九年级 · 度量几何学
如图, 已知 $\triangle A B C \sim \triangle E D C, A C: E C=2: 3$, 若 $A B$ 的长度为 6 , 则 $D E$ 的长度为 ( )

  (第 1 题)

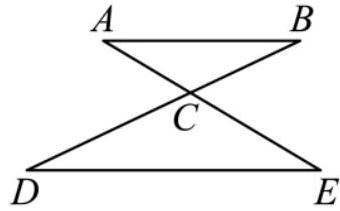
A. 4
  B. 9
  C. 12
  D. 13.5

答案: B
解析: 根据相似三角形的性质即可求出.

【详解】解: $\because \triangle A B C \sim \triangle E D C$,

$\therefore A C: E C=A B: D E$,

$\because A C: E C=2: 3, \quad A B=6$,

$\therefore 2: 3=6: D E$,

$\therefore D E=9$,

故选: B.

【点睛】此题考查的是相似三角形的性质,掌握相似三角形的边长比等于相似比是解决此题的关键.